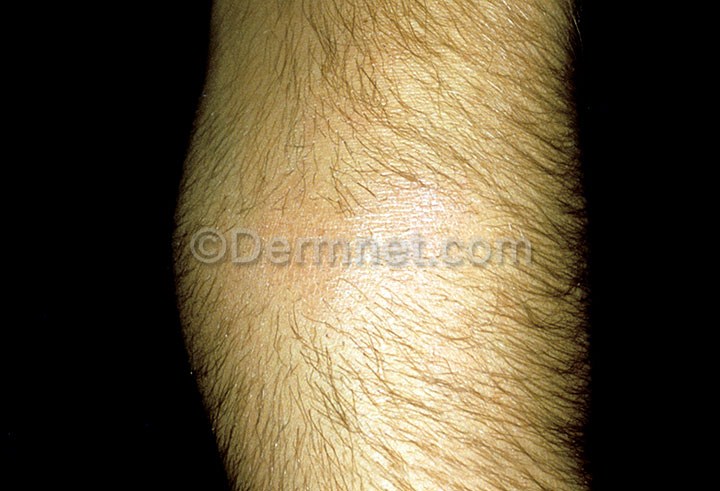
Disease: Actinic Keratosis Basal Cell Carcinoma and other Malignant Lesions